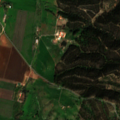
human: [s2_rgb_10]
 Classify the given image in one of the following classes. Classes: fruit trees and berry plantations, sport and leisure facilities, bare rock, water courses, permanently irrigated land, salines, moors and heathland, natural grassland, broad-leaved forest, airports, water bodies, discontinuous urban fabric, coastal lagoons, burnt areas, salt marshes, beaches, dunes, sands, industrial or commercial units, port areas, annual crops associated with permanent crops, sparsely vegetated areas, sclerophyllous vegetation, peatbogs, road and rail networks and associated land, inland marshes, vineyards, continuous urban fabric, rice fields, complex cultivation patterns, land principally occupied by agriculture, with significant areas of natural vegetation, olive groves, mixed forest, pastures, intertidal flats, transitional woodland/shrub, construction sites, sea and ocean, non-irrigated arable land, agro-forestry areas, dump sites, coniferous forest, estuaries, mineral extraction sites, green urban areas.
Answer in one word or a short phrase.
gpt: non-irrigated arable land, complex cultivation patterns, agro-forestry areas, broad-leaved forest